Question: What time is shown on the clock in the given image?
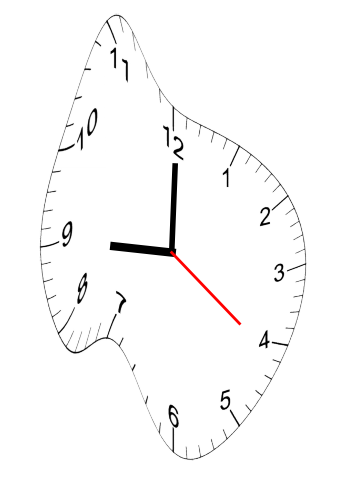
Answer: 09:00:21